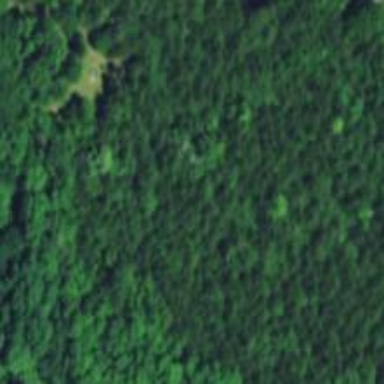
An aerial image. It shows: Beautiful woodland area.